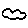
Label: cloud